Field crop: maize
Growth stage: 2
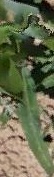
Species: maize